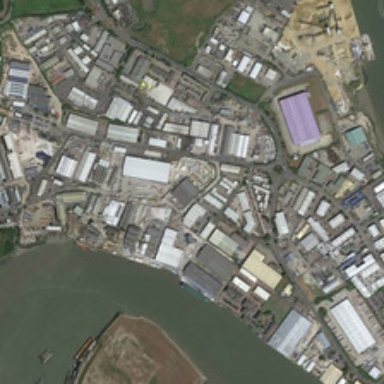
A lot of industrial zones along the lake .